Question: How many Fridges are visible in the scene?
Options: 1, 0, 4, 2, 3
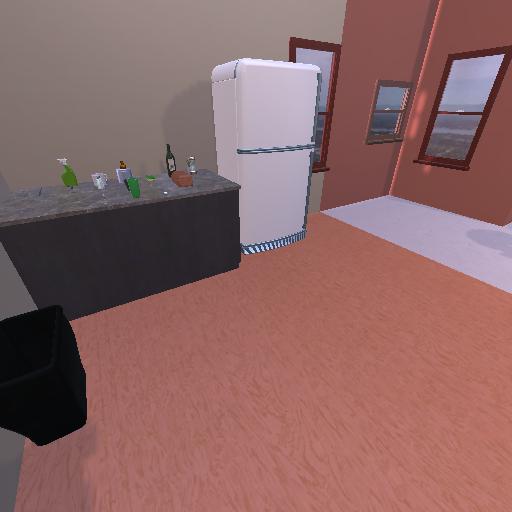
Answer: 1